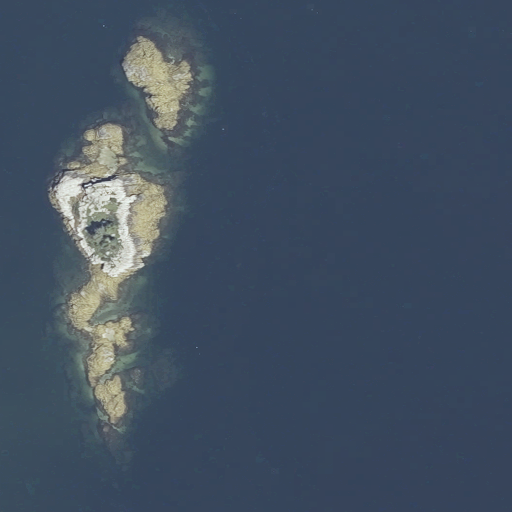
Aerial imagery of island in Maine named The Hub containing only open water